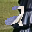
Label: 2